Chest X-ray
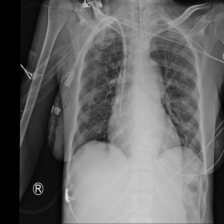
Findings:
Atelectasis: negative
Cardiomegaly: negative
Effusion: negative
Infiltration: negative
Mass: negative
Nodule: negative
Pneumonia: negative
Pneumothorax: negative
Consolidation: negative
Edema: negative
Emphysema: negative
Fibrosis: negative
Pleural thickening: negative
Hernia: negative